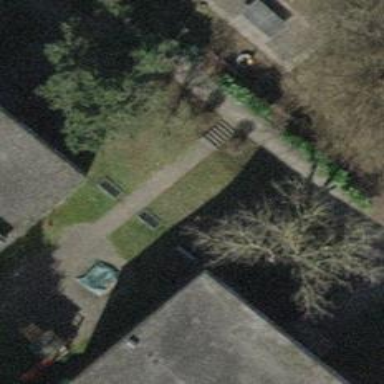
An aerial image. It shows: Road with steps.